Chest X-ray. View position: AP
Patient age: 24
Patient sex: M
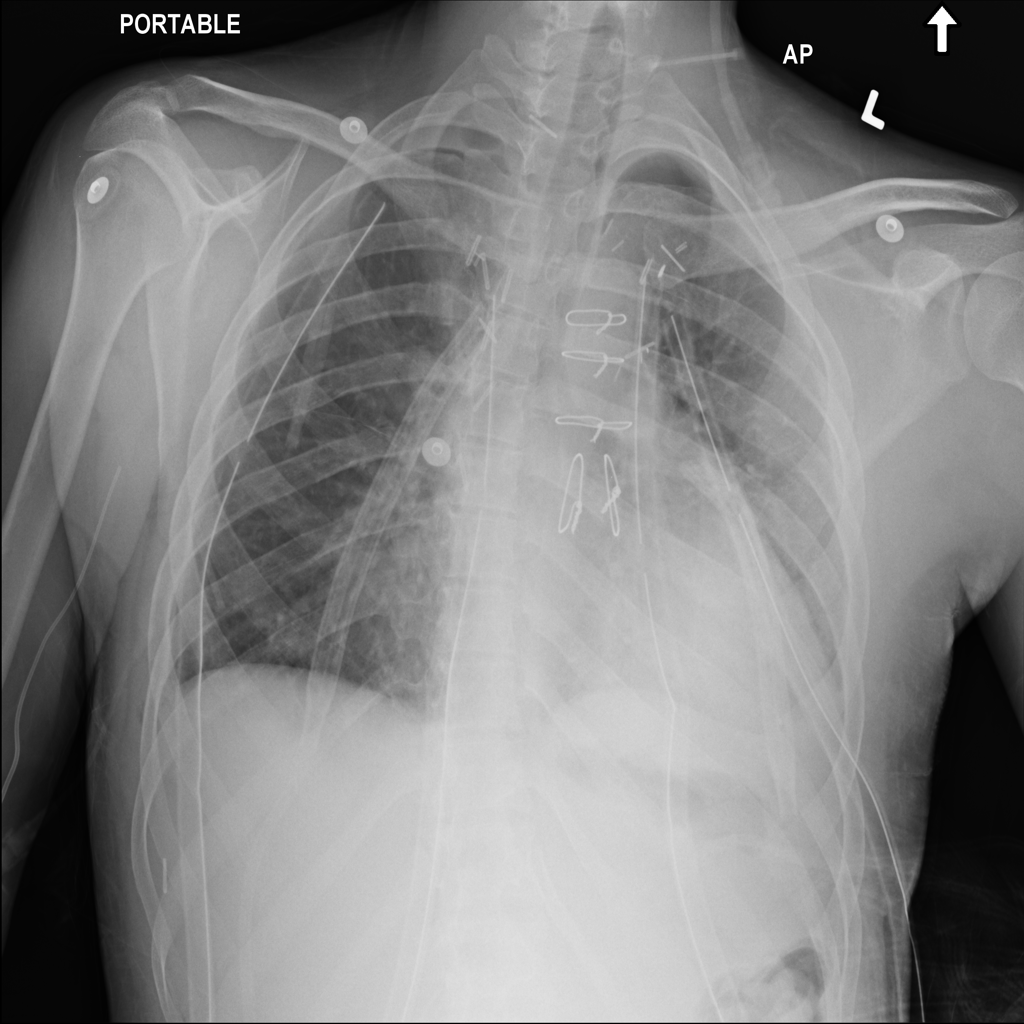
Finding: Pneumothorax